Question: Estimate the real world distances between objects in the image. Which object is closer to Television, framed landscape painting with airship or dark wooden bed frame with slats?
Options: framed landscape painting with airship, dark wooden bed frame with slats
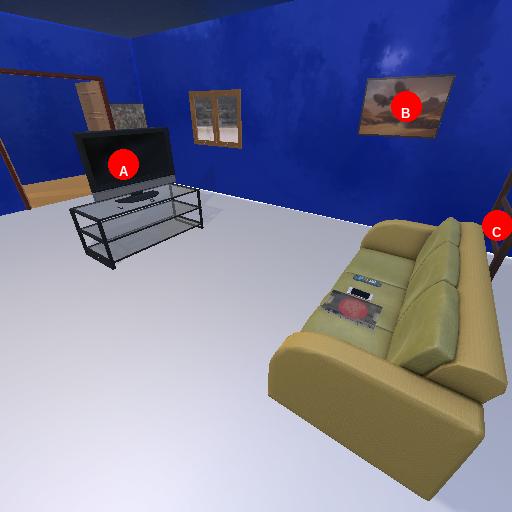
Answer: framed landscape painting with airship